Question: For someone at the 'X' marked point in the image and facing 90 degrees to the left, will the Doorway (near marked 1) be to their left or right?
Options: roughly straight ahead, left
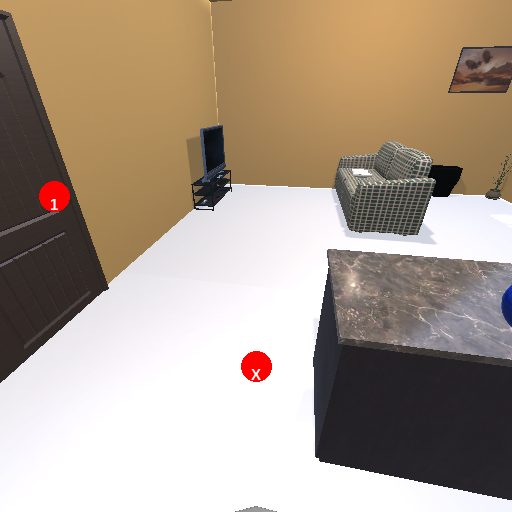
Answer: roughly straight ahead